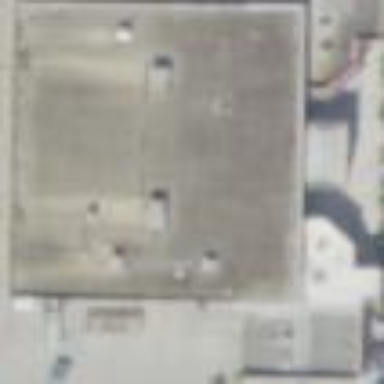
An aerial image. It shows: Department store building.